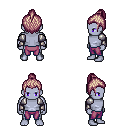
a pixel art fantasy rpg character, male body template, dark elf, purple skin, steel arm armor, magenta pants, white blonde short topknot hairstyle, four views (front, back, left, right), 2x2 character sprite sheet, small pixel art, hard edges, no anti-aliasing